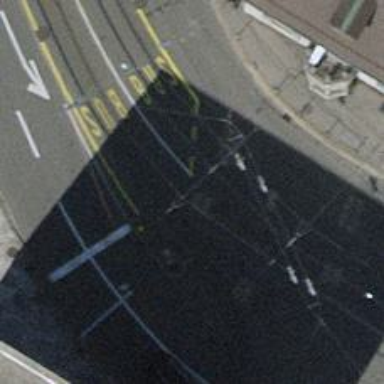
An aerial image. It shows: Road with traffic signals.